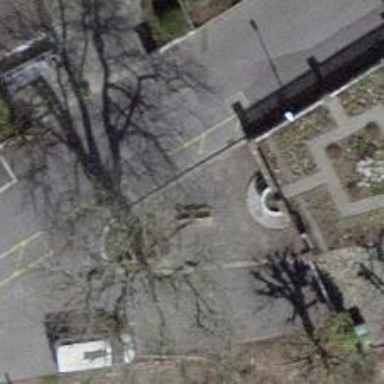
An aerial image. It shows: Red bench.